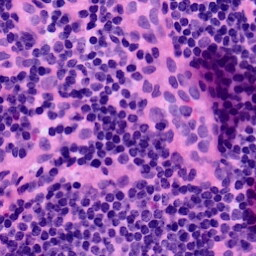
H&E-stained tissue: LymphNode